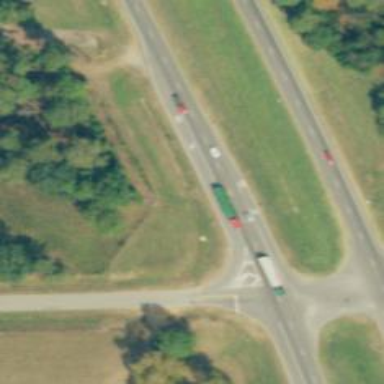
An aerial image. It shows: Trunk expressway with asphalt surface. It is dual carriageway.